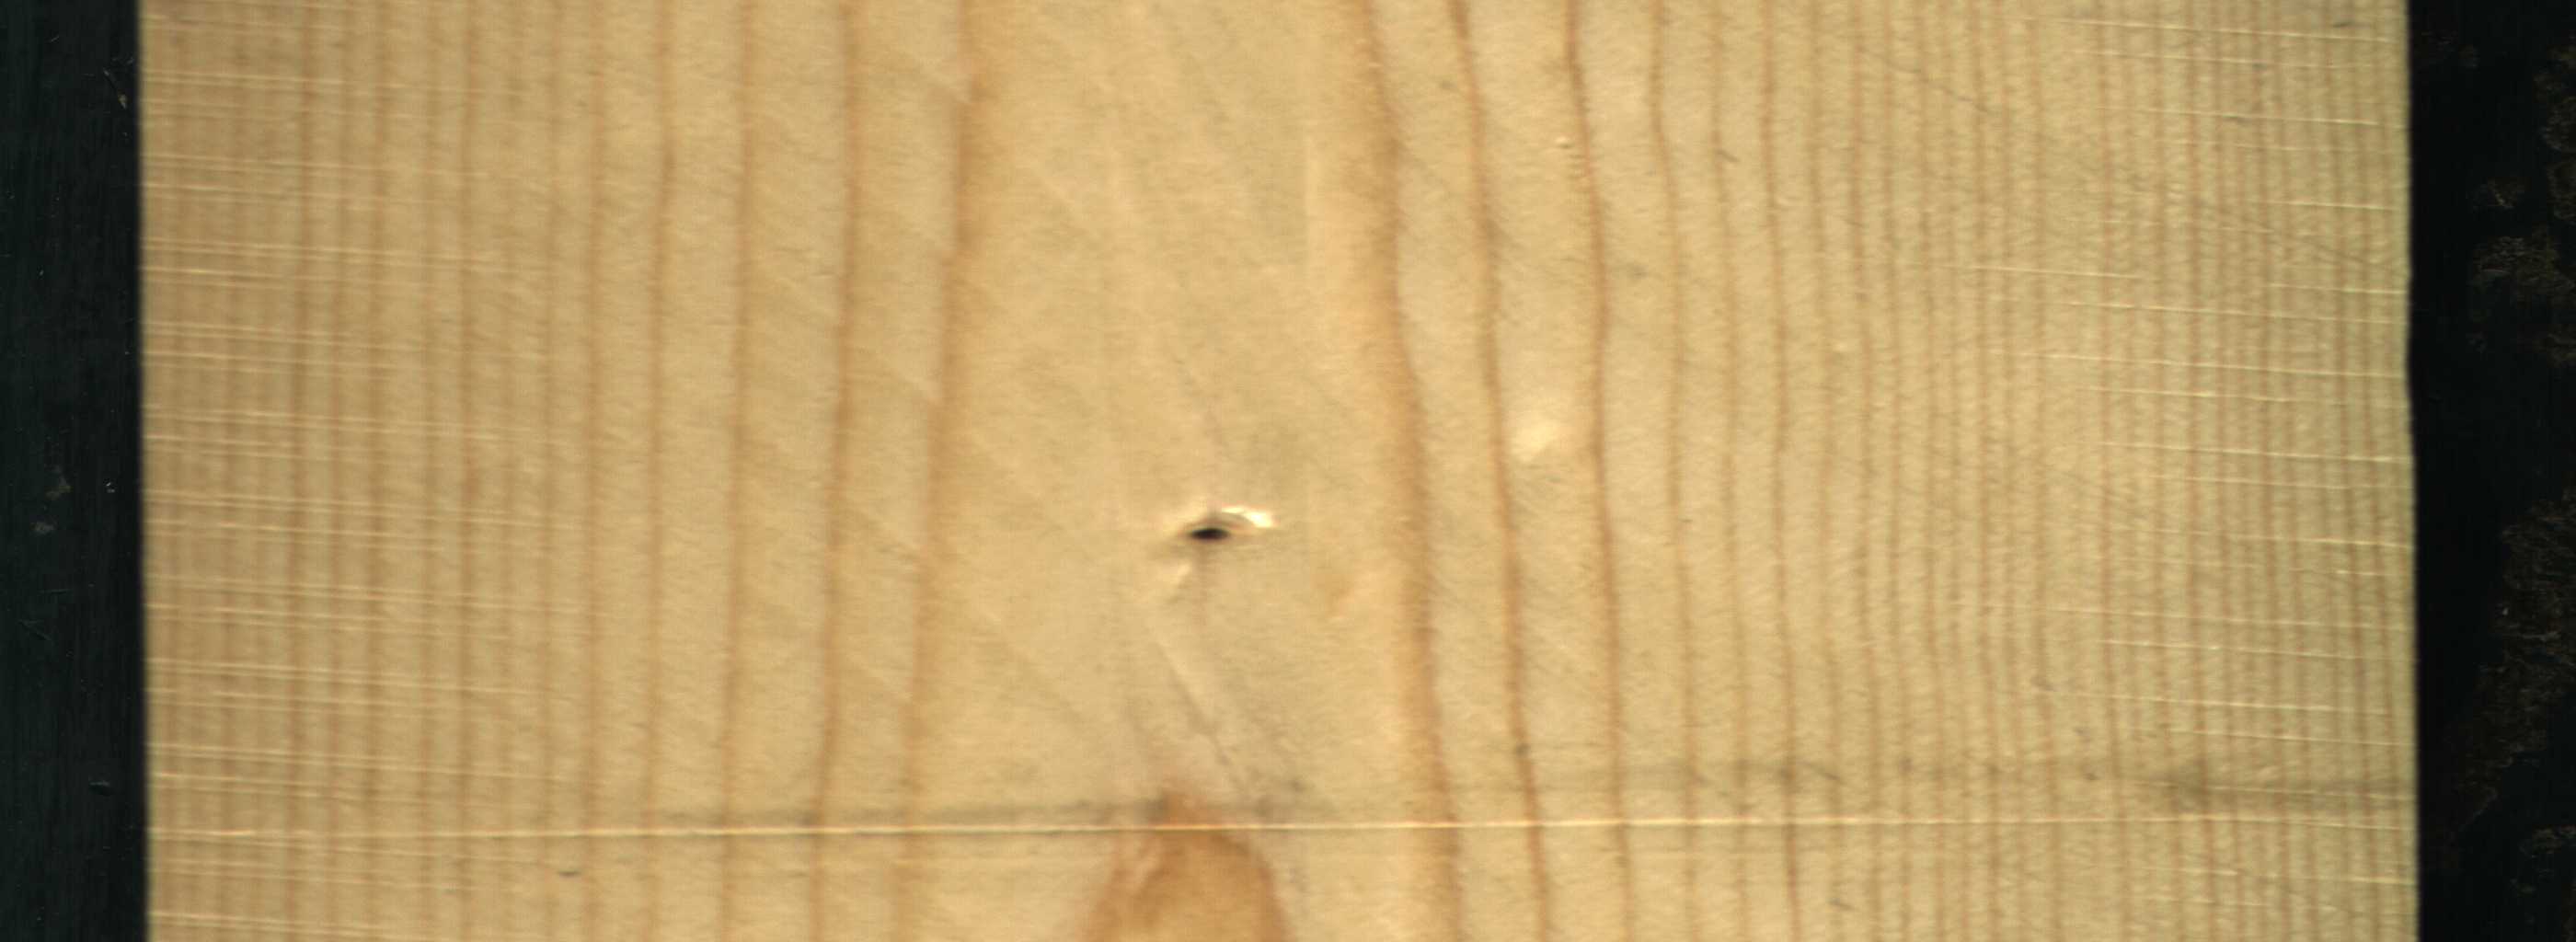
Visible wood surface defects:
Dead_Knot